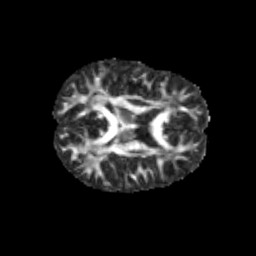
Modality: FA
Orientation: axial
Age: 10
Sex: male
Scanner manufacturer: siemens
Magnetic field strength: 3 T
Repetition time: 3.8 s
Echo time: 0.07 s